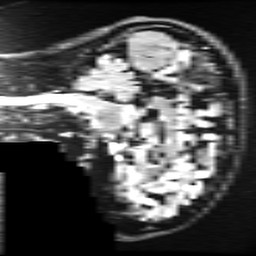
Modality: FLAIR
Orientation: sagittal
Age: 23
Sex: female
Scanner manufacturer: ge
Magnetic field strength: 3 T
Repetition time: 11 s
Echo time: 0.1497 s